Interaction volume radius: 10 \u00c5
Interaction volume height: 30 \u00c5
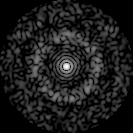
Disorder parameter: 0.8564